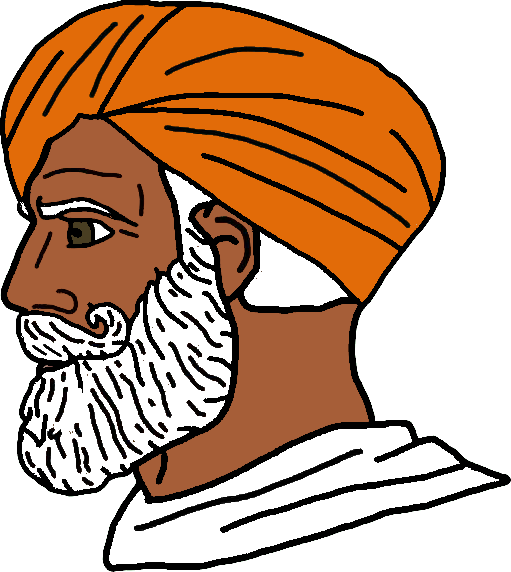
Label: 4_Yes_Chad